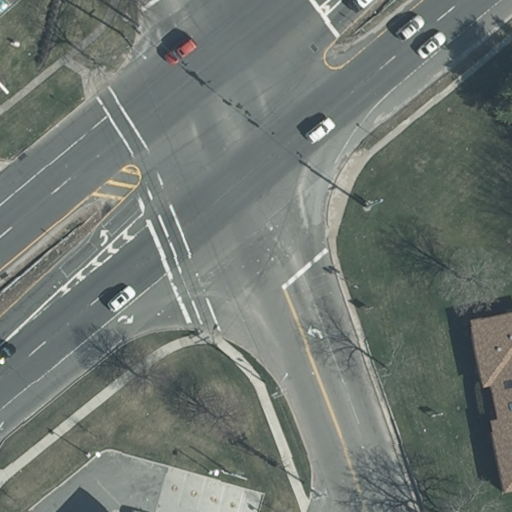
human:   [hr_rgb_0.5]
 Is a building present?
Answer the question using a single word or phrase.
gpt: yes

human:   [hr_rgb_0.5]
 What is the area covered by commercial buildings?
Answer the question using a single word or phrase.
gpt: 0m2

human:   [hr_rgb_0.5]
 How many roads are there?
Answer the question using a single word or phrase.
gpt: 8

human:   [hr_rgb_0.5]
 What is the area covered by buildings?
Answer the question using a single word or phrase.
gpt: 300m2

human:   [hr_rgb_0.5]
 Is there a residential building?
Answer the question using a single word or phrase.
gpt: yes

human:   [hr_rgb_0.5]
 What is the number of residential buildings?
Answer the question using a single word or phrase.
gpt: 1

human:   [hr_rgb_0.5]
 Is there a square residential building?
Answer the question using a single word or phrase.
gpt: no

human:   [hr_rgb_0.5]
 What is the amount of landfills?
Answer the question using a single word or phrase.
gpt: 0

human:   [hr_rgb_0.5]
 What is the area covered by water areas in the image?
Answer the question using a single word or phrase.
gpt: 0m2

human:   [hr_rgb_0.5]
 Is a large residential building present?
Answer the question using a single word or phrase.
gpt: no

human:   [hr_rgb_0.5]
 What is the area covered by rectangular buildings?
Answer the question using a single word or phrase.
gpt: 0m2

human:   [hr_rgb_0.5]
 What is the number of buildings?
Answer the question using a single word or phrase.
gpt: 1

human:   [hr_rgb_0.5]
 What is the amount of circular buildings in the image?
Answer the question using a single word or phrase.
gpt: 0

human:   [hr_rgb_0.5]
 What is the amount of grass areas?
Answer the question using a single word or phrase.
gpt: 0

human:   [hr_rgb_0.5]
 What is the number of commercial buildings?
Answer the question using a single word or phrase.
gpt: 0

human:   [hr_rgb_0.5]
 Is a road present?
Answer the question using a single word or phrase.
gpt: yes

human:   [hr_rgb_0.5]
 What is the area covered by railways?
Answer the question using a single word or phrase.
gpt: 0m2

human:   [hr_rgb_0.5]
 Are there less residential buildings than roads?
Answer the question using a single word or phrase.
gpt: yes

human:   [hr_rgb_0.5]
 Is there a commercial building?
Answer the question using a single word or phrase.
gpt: no

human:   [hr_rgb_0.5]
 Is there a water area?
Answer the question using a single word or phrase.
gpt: no

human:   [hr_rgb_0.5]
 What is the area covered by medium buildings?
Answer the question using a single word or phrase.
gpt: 300m2

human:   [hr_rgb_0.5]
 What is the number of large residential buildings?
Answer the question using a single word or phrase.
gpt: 0

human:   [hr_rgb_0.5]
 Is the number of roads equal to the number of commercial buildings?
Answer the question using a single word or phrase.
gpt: no

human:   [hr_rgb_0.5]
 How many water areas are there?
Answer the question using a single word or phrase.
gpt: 0

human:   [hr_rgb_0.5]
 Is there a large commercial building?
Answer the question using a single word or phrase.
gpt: no

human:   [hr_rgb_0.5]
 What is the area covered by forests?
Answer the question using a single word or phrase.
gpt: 0m2

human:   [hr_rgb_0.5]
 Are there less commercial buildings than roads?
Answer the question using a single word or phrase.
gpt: yes

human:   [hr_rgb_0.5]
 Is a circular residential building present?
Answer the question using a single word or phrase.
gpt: no

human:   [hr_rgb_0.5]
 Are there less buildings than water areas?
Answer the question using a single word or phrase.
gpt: no

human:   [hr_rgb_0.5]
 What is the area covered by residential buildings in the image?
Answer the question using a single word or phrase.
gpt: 300m2

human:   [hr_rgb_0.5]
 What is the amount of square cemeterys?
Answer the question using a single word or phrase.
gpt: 0

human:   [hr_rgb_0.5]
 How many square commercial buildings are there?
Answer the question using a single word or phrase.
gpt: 0

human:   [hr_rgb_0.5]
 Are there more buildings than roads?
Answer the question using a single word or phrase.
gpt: no

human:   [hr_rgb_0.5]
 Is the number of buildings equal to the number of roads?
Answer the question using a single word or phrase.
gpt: no

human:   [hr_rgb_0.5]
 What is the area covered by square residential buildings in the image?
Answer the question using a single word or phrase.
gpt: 0m2

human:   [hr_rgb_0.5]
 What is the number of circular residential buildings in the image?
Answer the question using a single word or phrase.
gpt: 0

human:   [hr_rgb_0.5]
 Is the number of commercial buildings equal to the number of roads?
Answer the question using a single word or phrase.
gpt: no

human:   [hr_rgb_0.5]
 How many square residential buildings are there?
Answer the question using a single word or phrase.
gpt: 0

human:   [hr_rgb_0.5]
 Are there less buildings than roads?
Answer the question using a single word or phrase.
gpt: yes

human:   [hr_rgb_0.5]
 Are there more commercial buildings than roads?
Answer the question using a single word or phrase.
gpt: no

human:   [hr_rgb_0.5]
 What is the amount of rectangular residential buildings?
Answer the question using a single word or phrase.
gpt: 0

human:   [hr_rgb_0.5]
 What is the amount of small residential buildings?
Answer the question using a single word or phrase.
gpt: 0

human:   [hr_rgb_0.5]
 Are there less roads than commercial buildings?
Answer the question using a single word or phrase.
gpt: no

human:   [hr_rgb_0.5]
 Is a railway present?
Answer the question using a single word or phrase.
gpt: no

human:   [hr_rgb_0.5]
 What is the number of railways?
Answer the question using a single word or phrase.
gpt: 0

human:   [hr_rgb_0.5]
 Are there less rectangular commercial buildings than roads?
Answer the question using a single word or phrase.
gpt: yes

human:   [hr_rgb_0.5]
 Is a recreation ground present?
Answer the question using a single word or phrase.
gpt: no

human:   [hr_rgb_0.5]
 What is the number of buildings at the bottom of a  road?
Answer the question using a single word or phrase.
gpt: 1

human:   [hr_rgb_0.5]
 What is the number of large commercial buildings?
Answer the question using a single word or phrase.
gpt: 0

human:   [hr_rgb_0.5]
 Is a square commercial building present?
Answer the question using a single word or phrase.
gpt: no

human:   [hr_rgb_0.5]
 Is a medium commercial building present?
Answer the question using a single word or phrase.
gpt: no

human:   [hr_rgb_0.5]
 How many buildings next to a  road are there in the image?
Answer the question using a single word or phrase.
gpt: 1

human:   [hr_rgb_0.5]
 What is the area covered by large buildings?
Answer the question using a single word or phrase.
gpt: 0m2

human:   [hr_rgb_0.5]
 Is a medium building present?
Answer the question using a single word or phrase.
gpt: yes

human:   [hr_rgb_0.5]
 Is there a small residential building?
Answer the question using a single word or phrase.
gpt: no

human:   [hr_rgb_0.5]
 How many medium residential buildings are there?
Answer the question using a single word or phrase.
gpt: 1

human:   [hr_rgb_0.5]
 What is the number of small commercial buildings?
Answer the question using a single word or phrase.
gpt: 0

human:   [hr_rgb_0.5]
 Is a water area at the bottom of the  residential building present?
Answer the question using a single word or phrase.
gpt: no

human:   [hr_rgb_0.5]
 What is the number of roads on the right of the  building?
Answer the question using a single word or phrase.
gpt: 0

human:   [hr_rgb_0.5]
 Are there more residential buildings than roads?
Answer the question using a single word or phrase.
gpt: no

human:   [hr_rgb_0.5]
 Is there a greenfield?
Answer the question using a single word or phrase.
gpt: no

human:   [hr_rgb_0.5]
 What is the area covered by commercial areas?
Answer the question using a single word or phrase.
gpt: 0m2

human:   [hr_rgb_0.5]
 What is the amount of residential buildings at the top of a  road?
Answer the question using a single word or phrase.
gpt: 0

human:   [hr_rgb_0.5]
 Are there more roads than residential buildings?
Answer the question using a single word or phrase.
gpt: yes